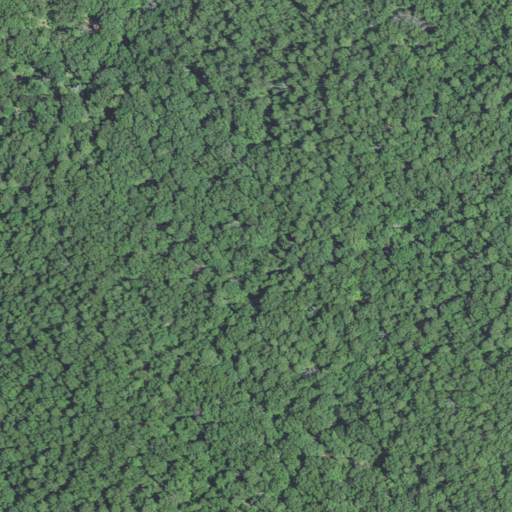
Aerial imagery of mountain in Missouri named Cataract Hill containing deciduous forest and mixed forest